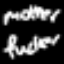
Label: frog